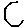
Label: hexagon